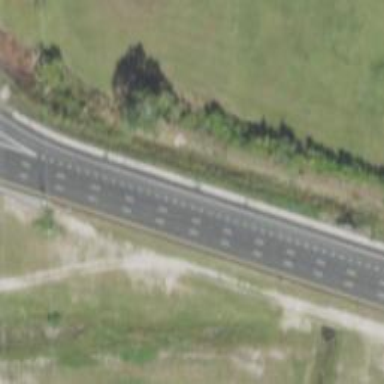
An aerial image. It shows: Primary link road with asphalt surface.